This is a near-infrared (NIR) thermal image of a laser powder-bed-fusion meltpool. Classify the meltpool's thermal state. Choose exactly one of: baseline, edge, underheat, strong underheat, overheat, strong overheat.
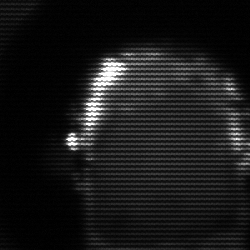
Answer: baseline